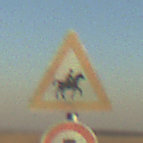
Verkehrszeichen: ReiterLinks
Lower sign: Geschwindigkeit5
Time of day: SunriseSunset
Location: Outdoor (Nature)
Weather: Clear
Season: NotSpecified
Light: Natural